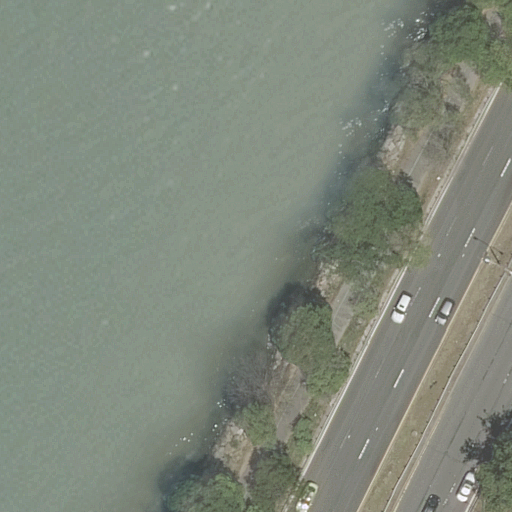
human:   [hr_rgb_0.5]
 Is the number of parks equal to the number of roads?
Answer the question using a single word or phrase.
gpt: no

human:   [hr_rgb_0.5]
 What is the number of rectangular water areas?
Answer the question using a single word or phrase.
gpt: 1

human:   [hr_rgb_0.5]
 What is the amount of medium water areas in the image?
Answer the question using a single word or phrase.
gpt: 0

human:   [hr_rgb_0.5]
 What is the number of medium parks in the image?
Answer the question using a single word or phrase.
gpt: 0

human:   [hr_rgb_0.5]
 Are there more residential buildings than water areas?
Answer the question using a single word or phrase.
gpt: no

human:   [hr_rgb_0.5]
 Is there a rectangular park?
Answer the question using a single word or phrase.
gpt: yes

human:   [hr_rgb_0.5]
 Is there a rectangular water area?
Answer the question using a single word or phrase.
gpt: yes

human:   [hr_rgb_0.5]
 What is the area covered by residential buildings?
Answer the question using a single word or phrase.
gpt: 0m2

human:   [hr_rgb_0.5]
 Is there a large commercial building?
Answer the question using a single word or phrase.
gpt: no

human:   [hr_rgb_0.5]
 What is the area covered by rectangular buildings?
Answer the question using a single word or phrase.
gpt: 0m2

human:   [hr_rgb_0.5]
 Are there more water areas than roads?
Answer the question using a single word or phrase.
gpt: no

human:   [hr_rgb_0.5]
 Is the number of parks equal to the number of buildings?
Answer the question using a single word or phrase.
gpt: no

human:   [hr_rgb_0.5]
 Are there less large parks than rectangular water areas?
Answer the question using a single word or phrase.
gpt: no

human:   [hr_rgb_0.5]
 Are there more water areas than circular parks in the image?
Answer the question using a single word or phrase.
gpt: yes

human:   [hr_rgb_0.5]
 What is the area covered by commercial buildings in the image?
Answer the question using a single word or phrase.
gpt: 0m2

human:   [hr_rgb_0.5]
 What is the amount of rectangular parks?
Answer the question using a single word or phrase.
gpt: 2

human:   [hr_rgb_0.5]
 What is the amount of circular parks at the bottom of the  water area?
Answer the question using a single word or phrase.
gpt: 0

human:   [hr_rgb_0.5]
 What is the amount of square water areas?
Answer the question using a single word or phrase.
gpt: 0

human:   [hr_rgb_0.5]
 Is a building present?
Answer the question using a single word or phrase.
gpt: no

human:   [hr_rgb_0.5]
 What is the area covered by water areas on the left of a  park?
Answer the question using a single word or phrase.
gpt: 6423m2

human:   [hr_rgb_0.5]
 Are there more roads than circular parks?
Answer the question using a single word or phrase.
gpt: yes

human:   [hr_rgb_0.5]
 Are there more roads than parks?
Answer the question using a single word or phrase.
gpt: yes

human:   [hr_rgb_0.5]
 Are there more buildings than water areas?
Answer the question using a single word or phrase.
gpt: no

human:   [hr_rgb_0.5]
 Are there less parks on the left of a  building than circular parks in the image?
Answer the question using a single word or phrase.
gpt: no

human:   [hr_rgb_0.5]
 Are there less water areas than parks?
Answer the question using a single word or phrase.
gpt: yes

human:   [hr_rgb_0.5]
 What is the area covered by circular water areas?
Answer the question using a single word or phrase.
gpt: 0m2

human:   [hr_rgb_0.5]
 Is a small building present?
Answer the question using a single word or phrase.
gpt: no

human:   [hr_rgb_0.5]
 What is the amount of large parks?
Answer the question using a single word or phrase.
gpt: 2

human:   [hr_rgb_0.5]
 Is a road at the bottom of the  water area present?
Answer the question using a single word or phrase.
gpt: yes

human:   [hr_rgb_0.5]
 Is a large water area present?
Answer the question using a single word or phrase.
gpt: yes

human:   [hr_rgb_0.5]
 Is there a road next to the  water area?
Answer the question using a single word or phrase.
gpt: yes

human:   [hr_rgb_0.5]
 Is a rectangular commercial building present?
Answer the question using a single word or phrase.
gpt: no

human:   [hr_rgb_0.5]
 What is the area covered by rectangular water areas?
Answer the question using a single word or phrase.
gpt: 6423m2

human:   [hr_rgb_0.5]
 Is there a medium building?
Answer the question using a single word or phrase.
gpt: no

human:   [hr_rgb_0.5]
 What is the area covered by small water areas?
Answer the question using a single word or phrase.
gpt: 0m2

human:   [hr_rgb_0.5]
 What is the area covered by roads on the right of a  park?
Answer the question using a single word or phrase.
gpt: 0m2